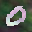
Label: 0